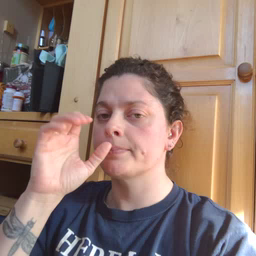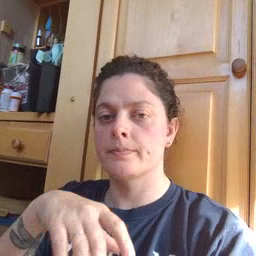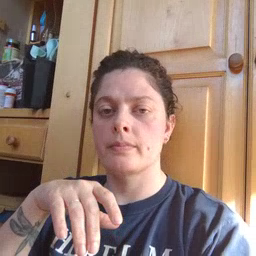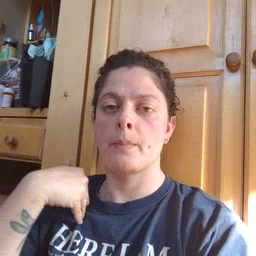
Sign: animal